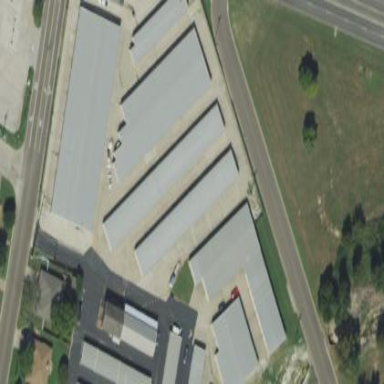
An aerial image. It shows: Group of garages.